Question: I want to move my ggplot2 legend to the corner, but inside the plot itself. So it should be in the margin still, but not in the center. The only options I've found are for either selecting "top," "right," etc., or using a custom coordinate the plot itself.
So for example, take this image:

and imagine sliding the legend straight down from where it currently is to the bottom-right corner.
I tried setting the legend position to 'c(12, 2)' for example, but it just disappears.
Setting it to "right" is what the current image is, but I need the legend to slide down to the "bottom-right."
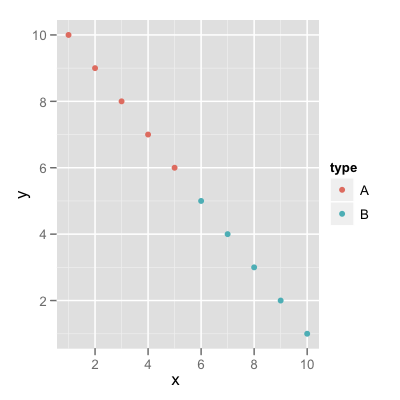
Answer: You can expand the plot margins and then set the legend position to somewhere outside the plot.
Create your data:
'''
dat = data.frame(x=1:10, y=10:1, type=rep(c('a', 'b'), each=5))
'''
Use the 'plot.margin' and 'legend.position' elements in 'theme'. First create a 'unit' object with your margins:
'''
margins = unit(c(1, 4, 1, 1), 'lines')
'''
Then call ggplot with the margins and legend position.
'''
ggplot(dat, aes(x, y, color=type)) +
geom_point() +
theme(plot.margin=margins,
legend.position=c(1.075, 0))
'''
(The legend position is usually set between 0 and 1 (using normalized parent coordinates), not the actual x and y coordinates of the plot.)